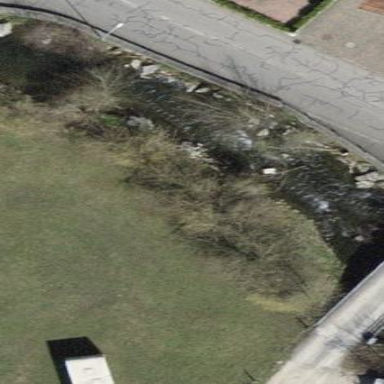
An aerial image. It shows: Stream of water flowing in nature.